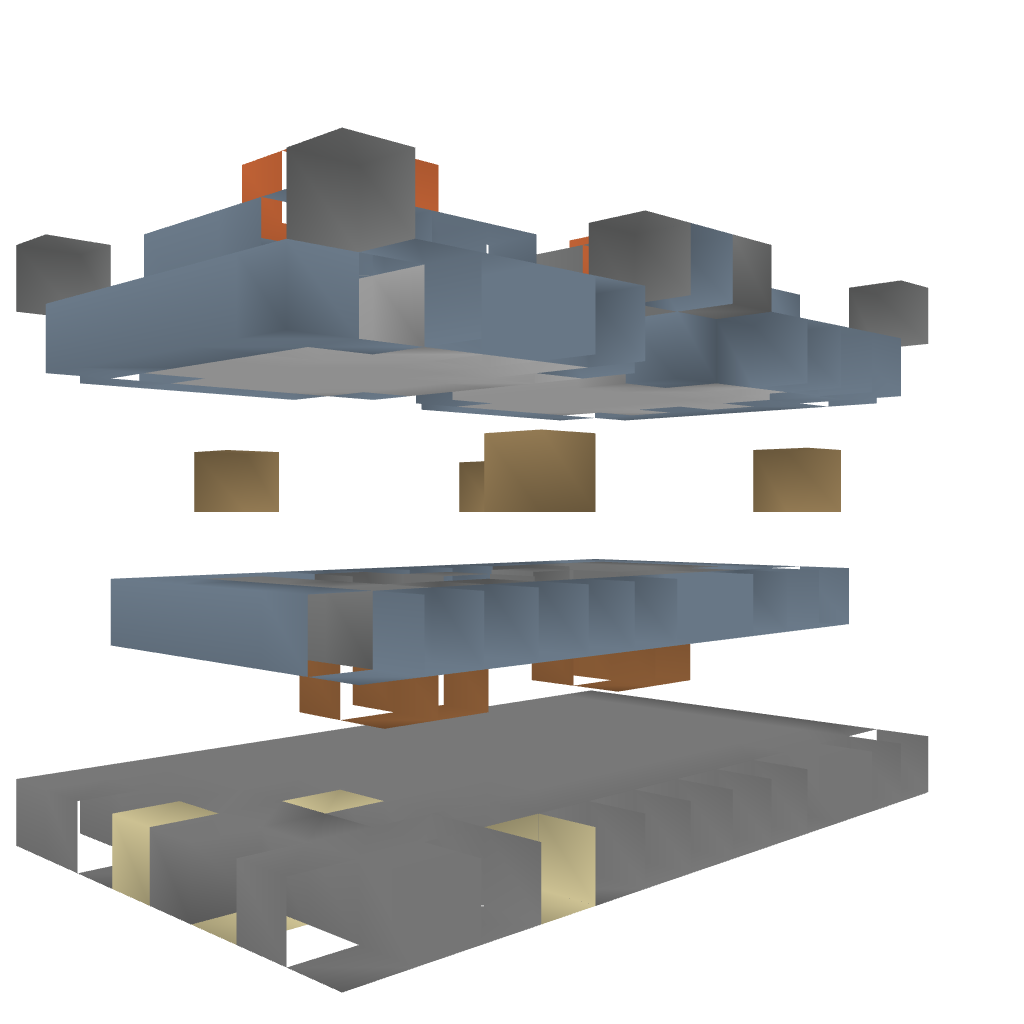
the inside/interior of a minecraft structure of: Brick-Locked Nether Portal